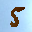
Label: 5